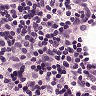
Metastatic tissue present: no